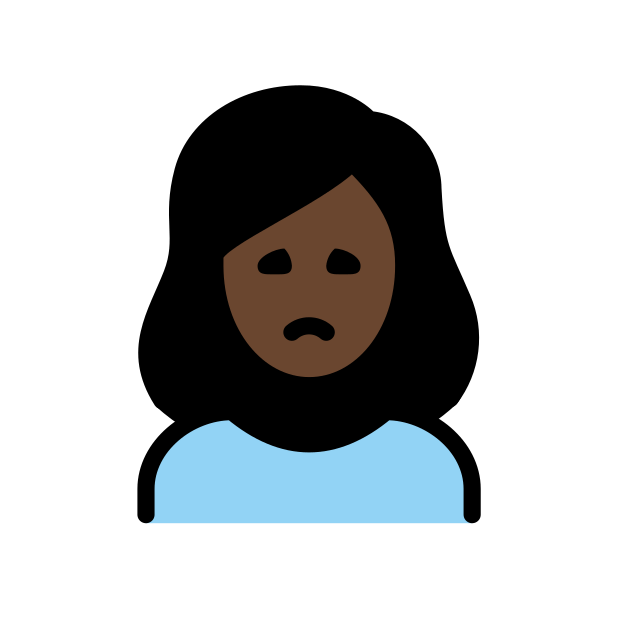
woman frowning: dark skin tone